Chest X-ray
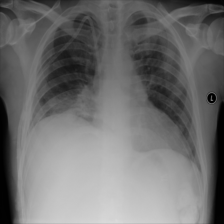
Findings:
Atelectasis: negative
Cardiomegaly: negative
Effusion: negative
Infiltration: positive
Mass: negative
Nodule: negative
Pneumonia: negative
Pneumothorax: negative
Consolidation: negative
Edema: negative
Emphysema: negative
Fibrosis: negative
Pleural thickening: negative
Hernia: negative